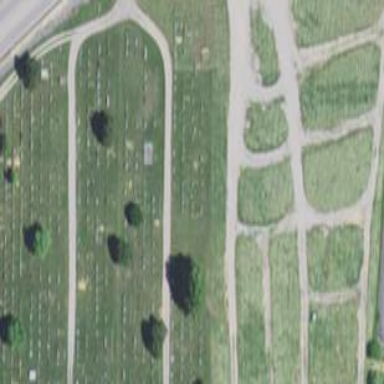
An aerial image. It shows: Cemetery.